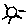
Label: sun